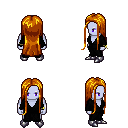
a pixel art fantasy rpg character, male body template, dark elf, purple skin, gray robe, teal pants, dark blonde extra-long hairstyle, bracelets, metal boots, four views (front, back, left, right), 2x2 character sprite sheet, small pixel art, hard edges, no anti-aliasing